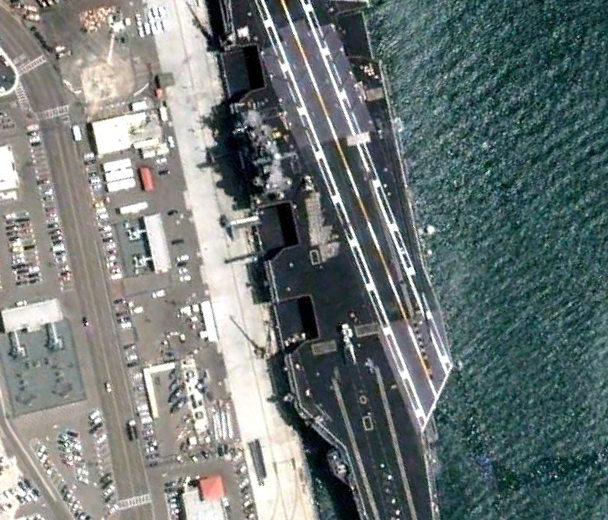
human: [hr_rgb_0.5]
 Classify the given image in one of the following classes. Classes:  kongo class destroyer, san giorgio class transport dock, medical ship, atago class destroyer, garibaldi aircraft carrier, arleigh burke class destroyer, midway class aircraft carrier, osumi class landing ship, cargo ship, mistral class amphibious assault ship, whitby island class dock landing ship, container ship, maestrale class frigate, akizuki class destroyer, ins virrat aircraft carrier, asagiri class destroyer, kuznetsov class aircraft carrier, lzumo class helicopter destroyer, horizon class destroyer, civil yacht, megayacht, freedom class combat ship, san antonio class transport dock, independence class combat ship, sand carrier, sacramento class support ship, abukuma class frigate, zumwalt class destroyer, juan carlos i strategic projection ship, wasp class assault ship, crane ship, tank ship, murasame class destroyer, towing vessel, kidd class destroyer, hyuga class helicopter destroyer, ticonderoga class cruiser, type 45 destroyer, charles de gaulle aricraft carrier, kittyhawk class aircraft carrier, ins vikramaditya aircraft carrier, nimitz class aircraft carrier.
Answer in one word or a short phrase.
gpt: Nimitz class aircraft carrier